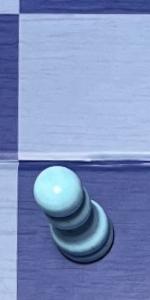
Label: Pawn_White